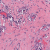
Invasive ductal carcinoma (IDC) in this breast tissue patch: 1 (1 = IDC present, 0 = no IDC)